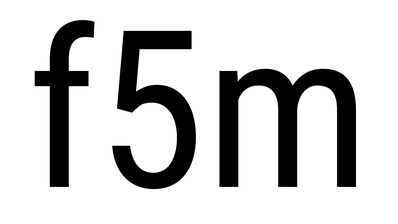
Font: Roboto_Condensed_Regular